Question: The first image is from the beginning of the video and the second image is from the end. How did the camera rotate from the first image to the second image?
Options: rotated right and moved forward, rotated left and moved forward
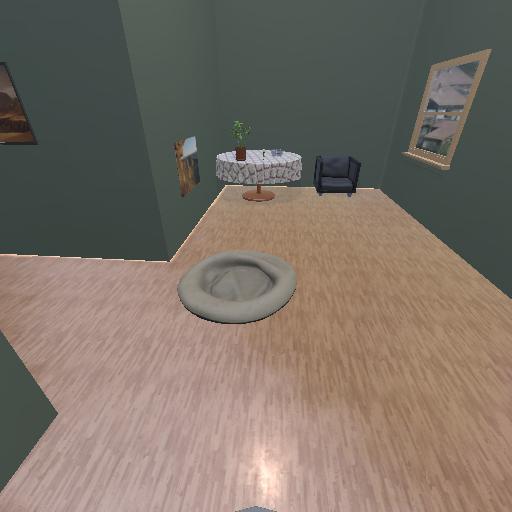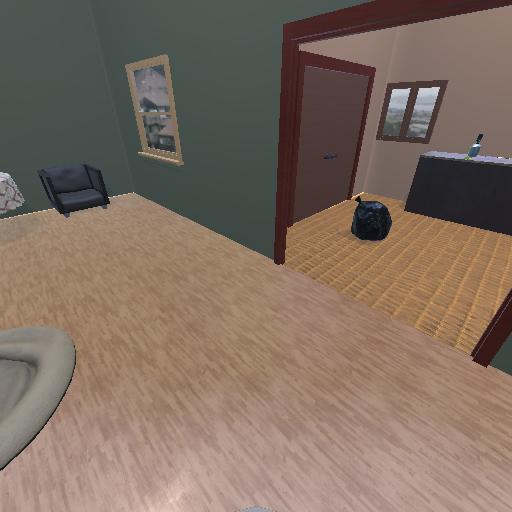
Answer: rotated right and moved forward